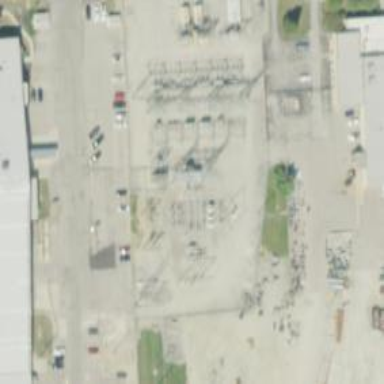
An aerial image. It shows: Switch for power supply.